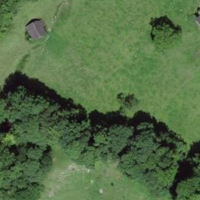
EUNIS habitat code: 44
Species observed at this site:
Hieracium umbellatum
Hippocrepis comosa